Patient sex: M
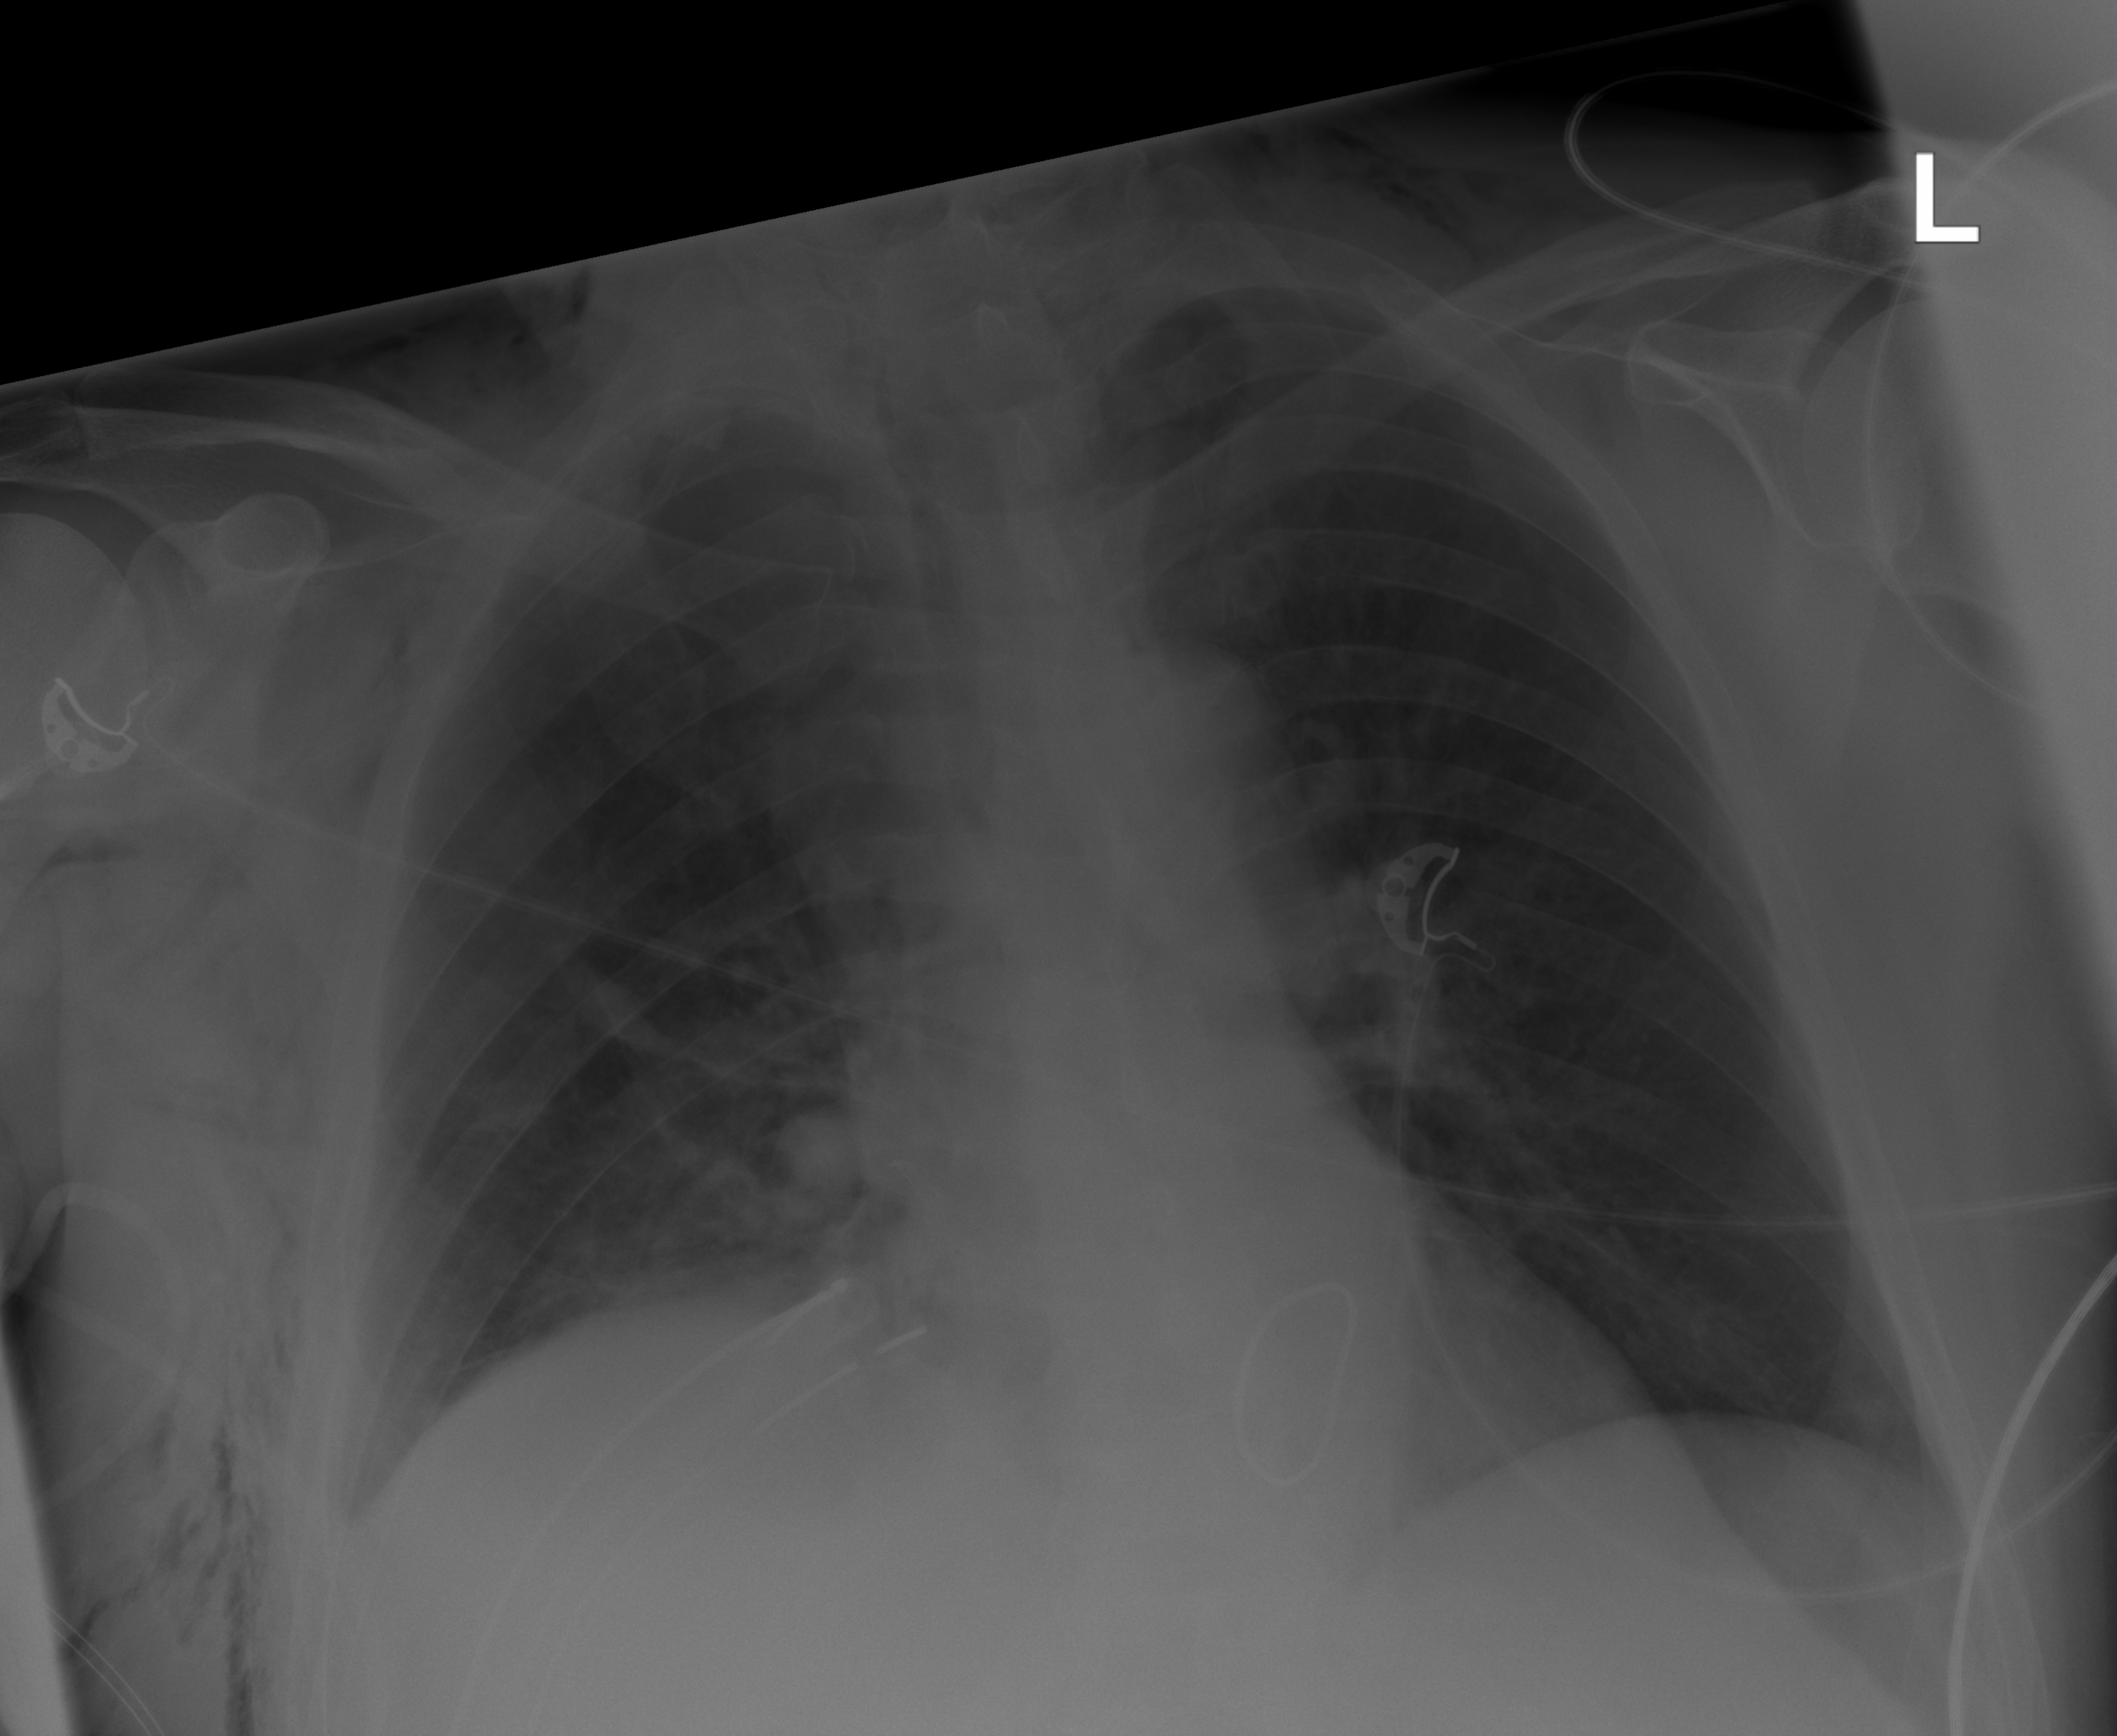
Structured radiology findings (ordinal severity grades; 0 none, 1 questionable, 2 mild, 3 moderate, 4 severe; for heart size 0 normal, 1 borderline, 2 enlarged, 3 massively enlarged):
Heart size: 0
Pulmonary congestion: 0
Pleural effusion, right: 2
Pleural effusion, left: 0
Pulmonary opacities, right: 0
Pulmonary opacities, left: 0
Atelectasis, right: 2
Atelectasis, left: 0